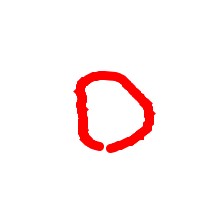
Shape: circle